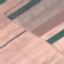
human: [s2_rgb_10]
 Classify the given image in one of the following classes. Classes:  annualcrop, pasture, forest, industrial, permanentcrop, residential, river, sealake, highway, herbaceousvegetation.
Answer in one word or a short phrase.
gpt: AnnualCrop